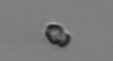
Label: Heterocapsa_rotundata